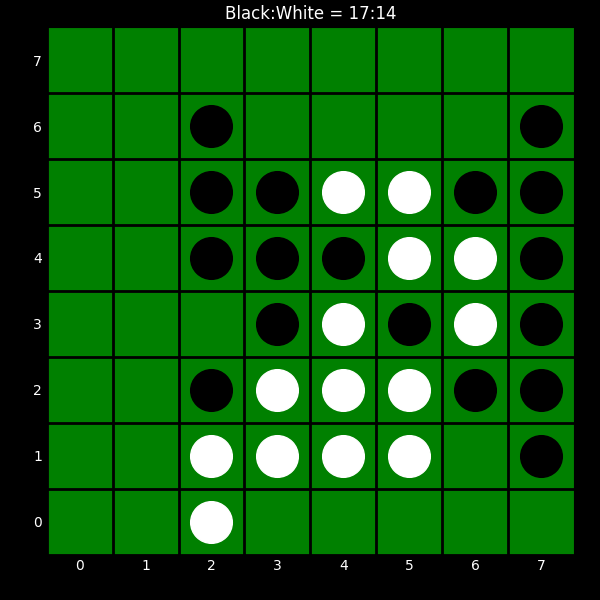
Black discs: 17
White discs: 14